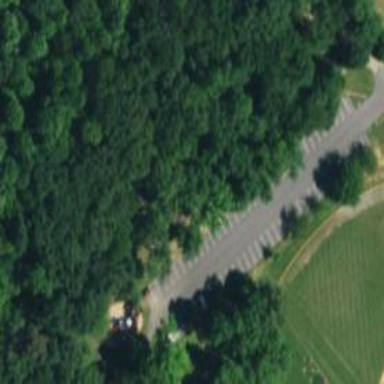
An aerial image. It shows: Parking area with asphalt surface.